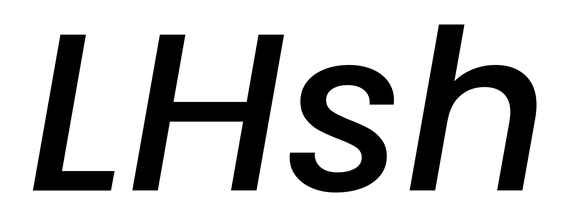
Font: Poppins-MediumItalic